Question: I'm trying to plot a step chart with the following properties:
x-axis: Time (ms) [Actual data contains this as a double value]
y-axis: Another value stored as an integer.
I'm filling up the dataset as follows:
'''
private XYSeries populateStepChartDataSet(HashMap<Double, Integer> dataGrid){
XYSeries xySeries = new XYSeries("Step Plot", true, true);
if(dataGrid != null){
for (Double timeStamp : dataGrid.keySet()) {
xySeries.add(timeStamp, dataGrid.get(timeStamp));
}
}
return xySeries;
}
'''
And the section where I create the plot is as follows:
'''
final XYSeriesCollection dataset = new XYSeriesCollection();
dataset.addSeries(populateStepChartDataSet(dspDataGrid));
final JFreeChart chart = ChartFactory.createXYStepChart(
title,
xAxisLabel, yAxisLabel,
dataset,
PlotOrientation.VERTICAL,
true, // legend
true, // tooltips
false // urls
);
'''
What I expect is the plot to show time in ms at the x-axis but this value is getting converted to some weird time. Here's how the plot looks
Can someone please help me get back the timestamp in ms format for the x-axis?
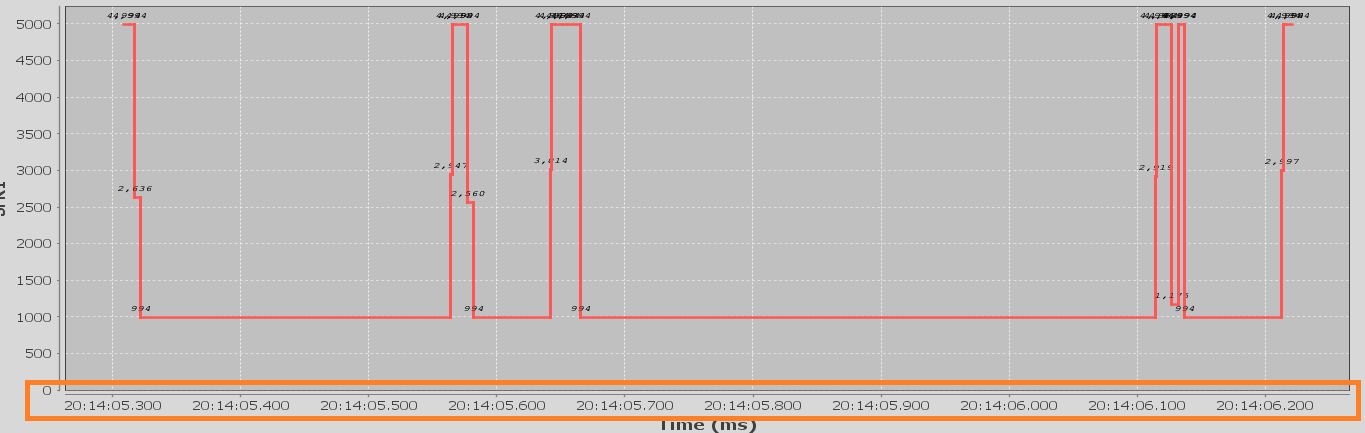
Answer: It looks like the x Axis is formatting as a date one way of adressing this is to provide a 'NumberFormatOverride'
Add this code after your 'chart' is created:
'''
XYPlot plot = (XYPlot)chart.getPlot();
plot.setDomainAxis(0, new NumberAxis());
NumberAxis axis = (NumberAxis) plot.getDomainAxis();
axis.setNumberFormatOverride( new NumberFormat(){
@Override
public StringBuffer format(double number, StringBuffer toAppendTo, FieldPosition pos) {
return new StringBuffer(String.format("%f", number));
}
@Override
public StringBuffer format(long number, StringBuffer toAppendTo, FieldPosition pos) {
return new StringBuffer(String.format("%9.0f", number));
}
@Override
public Number parse(String source, ParsePosition parsePosition) {
return null;
}
} );
axis.setAutoRange(true);
axis.setAutoRangeIncludesZero(false);
'''
You shold then get this chart: